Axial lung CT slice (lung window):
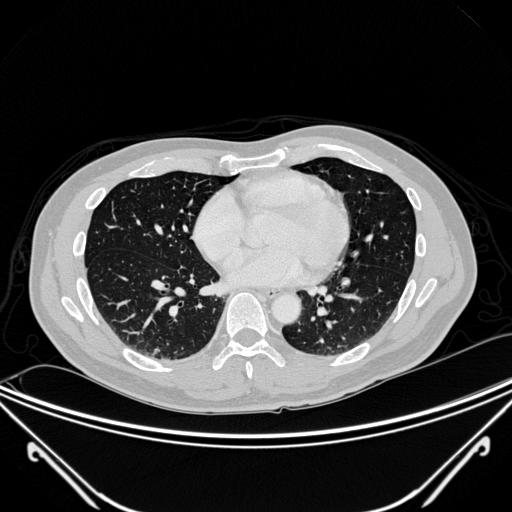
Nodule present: no